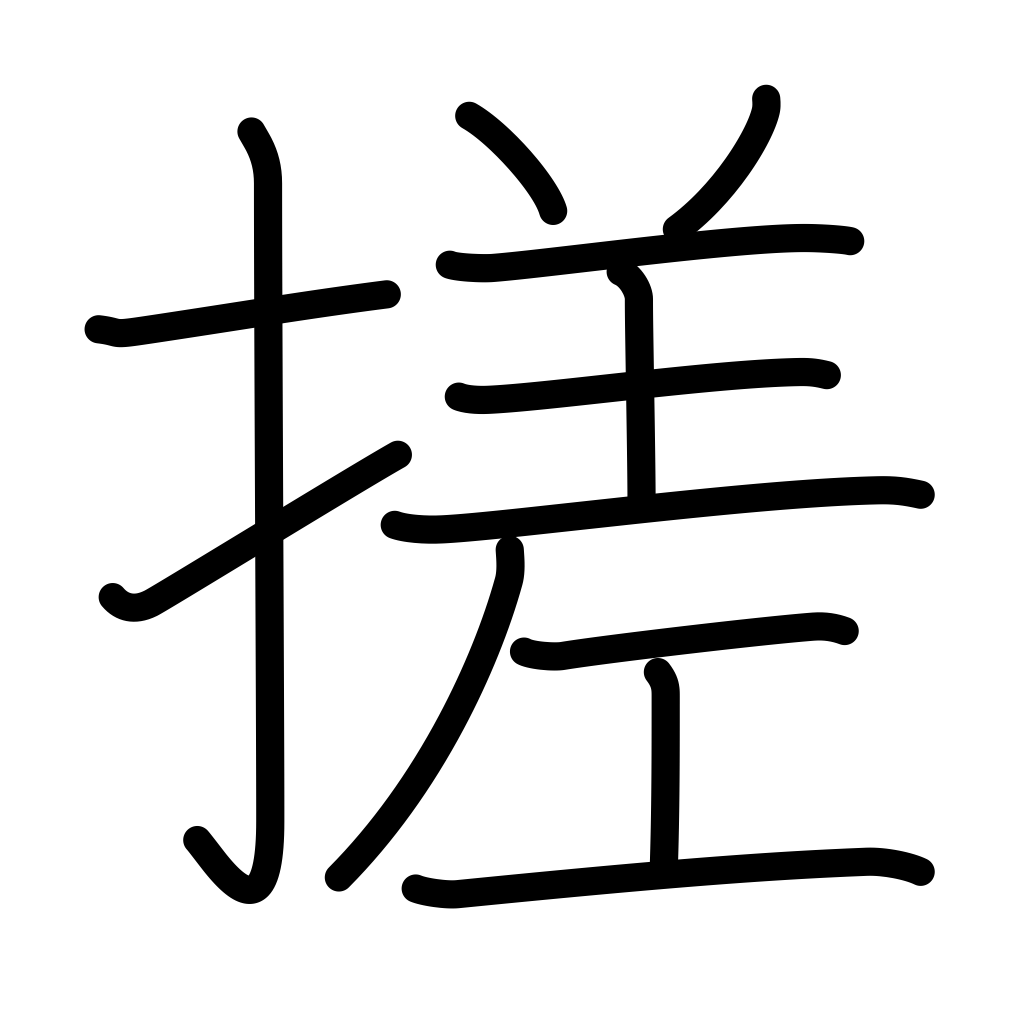
Meaning: braid, cut